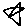
Label: star